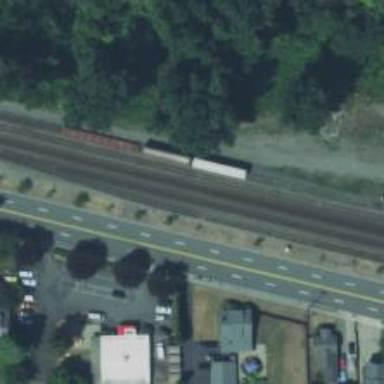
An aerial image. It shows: Wedge is used for the railway derail.